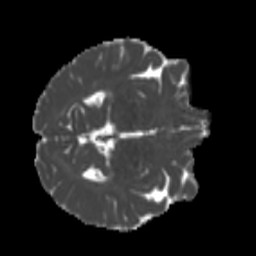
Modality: MD
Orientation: axial
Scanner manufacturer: siemens
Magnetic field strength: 3 T
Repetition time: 4 s
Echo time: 0.0594 s